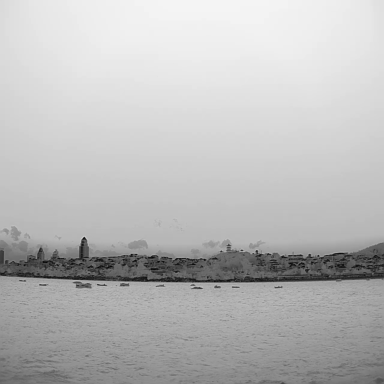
There are 11 bulk_carriers in the infrared image.